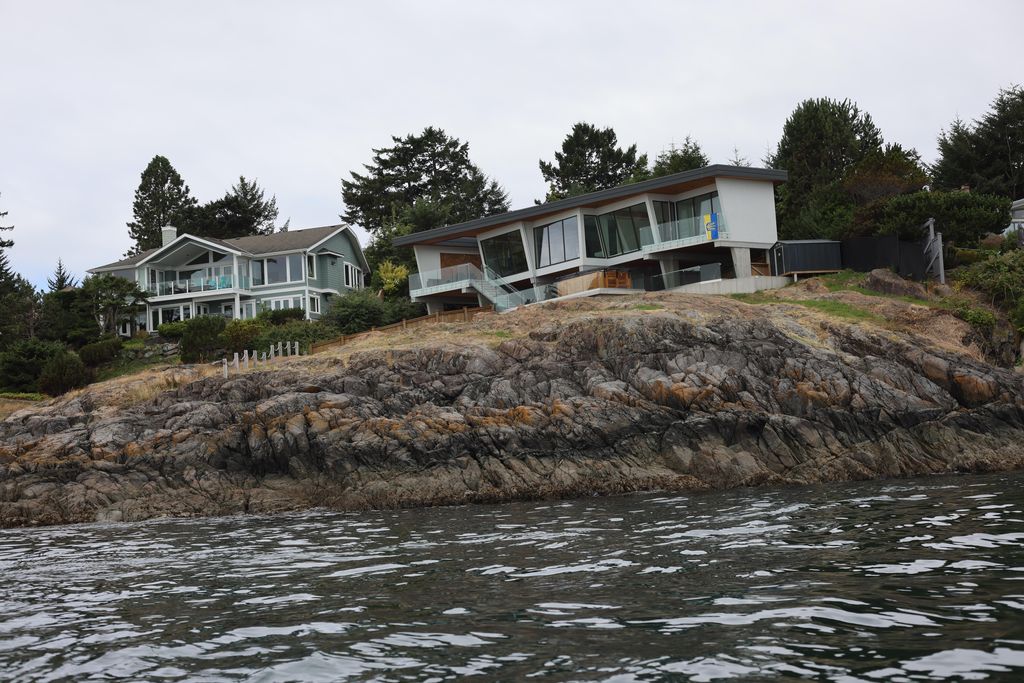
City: victoria